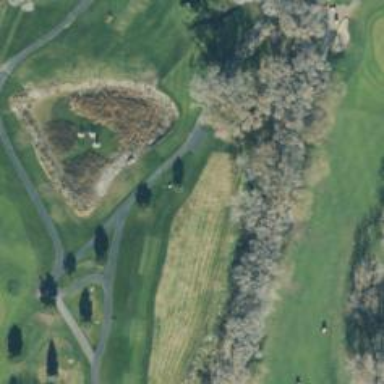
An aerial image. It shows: Path for golf carts.